Field crop: maize
Growth stage: 2
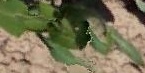
Species: maize